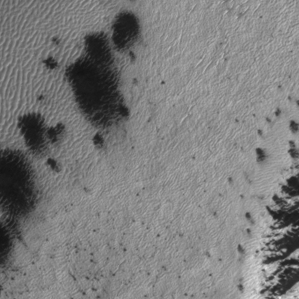
Label: frost